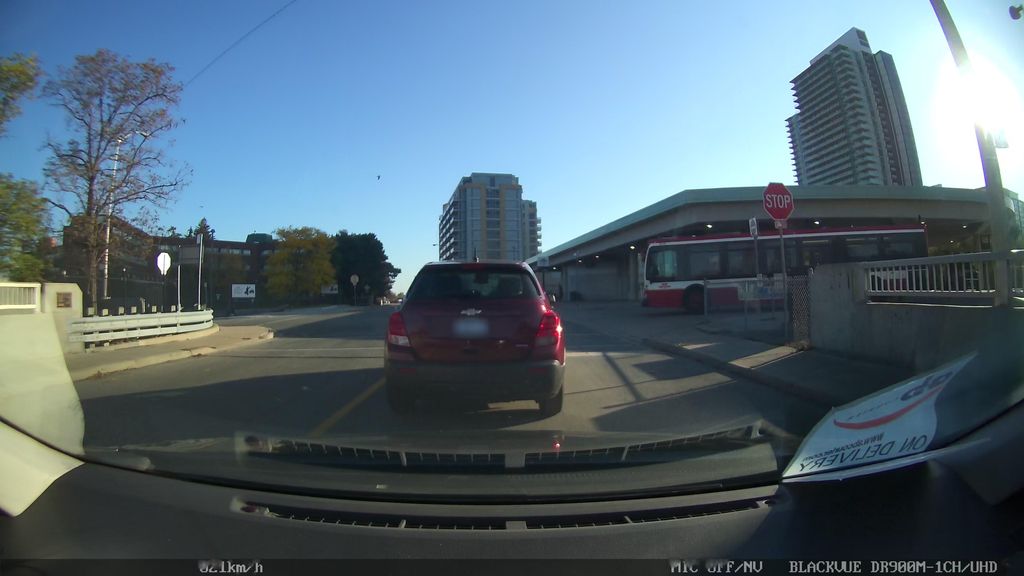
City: toronto